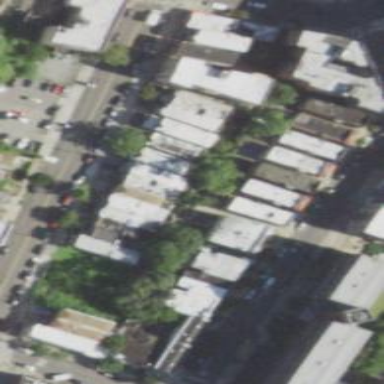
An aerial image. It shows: Sidewalk.